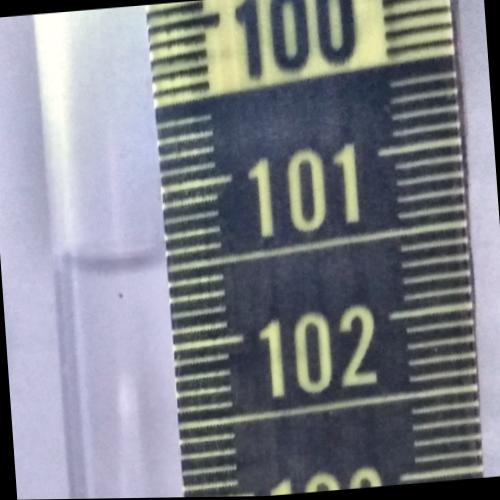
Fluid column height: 101.4 cm